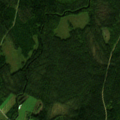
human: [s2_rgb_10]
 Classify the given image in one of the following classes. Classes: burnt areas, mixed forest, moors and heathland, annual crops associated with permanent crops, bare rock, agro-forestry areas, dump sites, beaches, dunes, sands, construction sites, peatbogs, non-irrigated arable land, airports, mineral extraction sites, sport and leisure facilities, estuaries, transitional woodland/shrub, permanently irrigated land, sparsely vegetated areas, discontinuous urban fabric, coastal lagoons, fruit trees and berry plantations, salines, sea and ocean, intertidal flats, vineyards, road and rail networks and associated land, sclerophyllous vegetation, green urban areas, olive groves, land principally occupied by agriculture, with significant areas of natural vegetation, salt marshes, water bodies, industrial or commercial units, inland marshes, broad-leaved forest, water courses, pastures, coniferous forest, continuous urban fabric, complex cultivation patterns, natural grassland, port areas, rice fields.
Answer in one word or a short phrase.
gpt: land principally occupied by agriculture, with significant areas of natural vegetation, coniferous forest, mixed forest